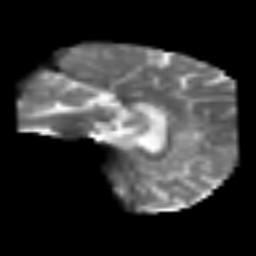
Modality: T2w
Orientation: sagittal
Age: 51
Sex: female
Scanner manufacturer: siemens
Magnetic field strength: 3 T
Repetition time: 3.2 s
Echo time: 0.081 s